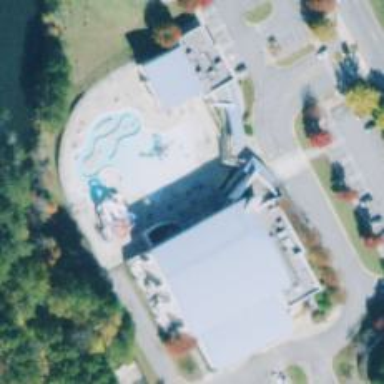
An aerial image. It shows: Water park.